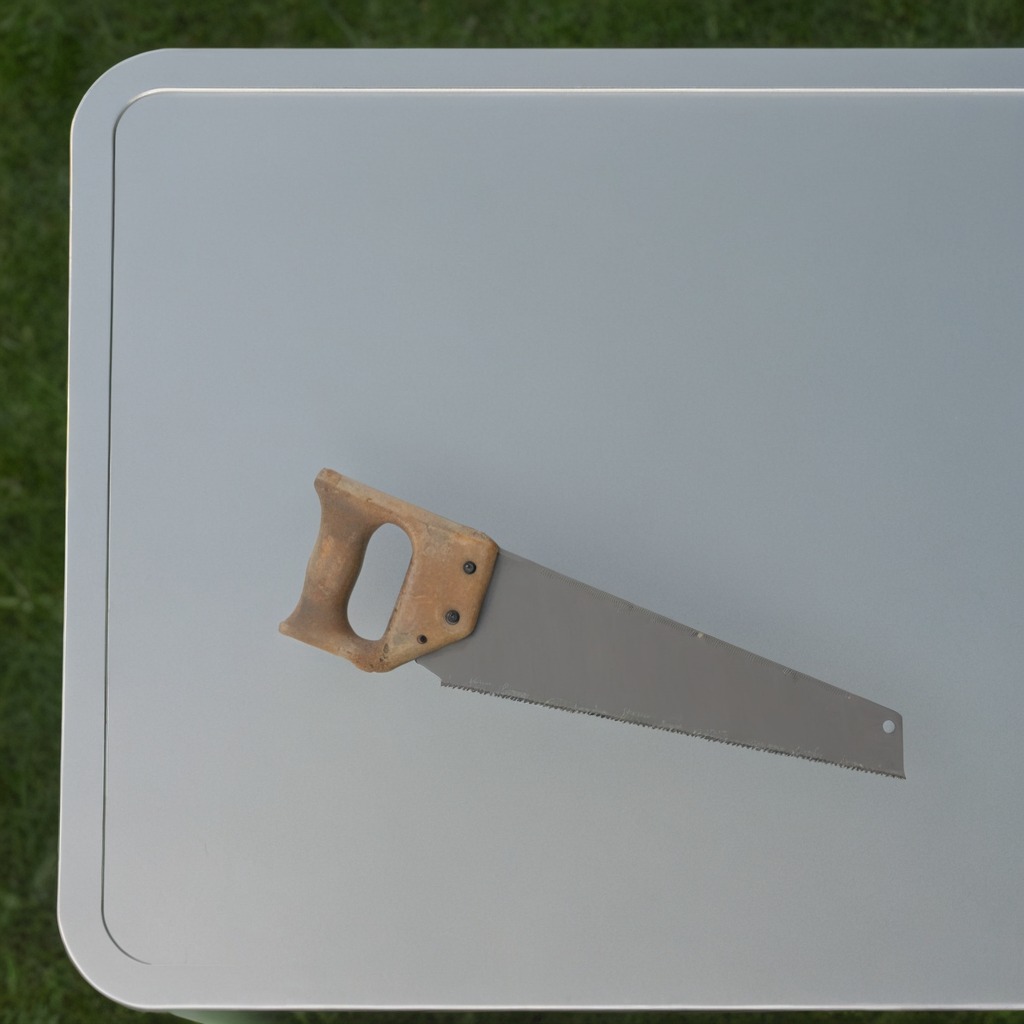
A handheld metal saw lies on the textured surface of a clean utility table in a temporary outdoor tool station.